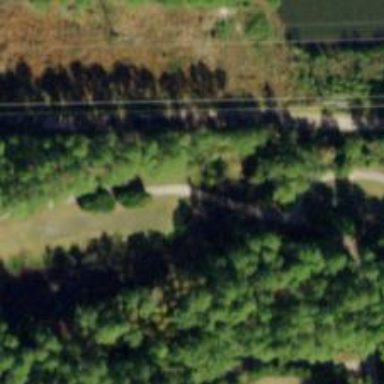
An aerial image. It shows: Path bridge crossing golf cartpath.